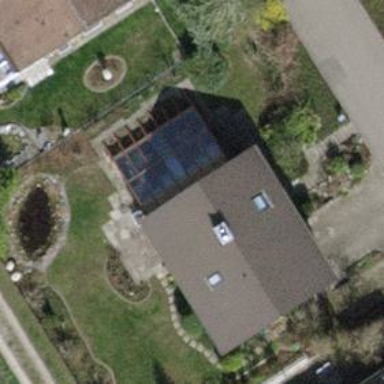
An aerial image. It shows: Building with skillion roof. This building has distinctive architectural features.